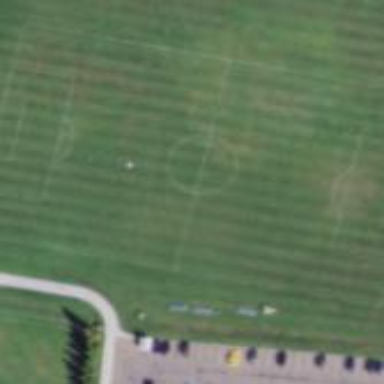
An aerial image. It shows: Soccer pitch with grass surface for leisure land.